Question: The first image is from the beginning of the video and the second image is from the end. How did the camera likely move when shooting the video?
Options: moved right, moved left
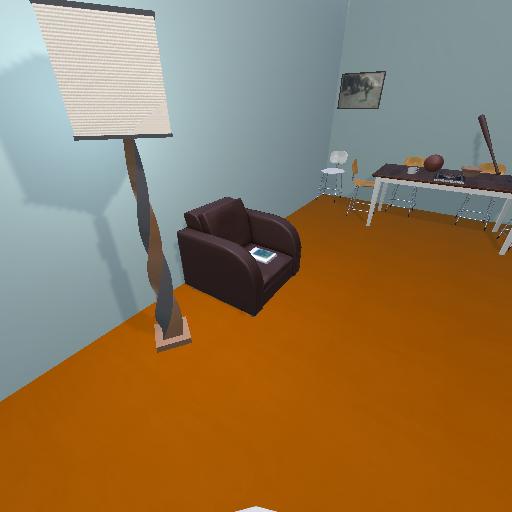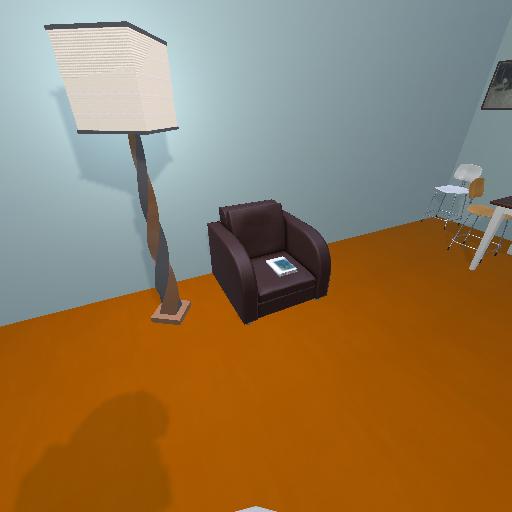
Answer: moved right